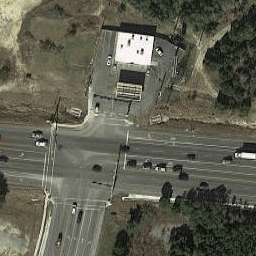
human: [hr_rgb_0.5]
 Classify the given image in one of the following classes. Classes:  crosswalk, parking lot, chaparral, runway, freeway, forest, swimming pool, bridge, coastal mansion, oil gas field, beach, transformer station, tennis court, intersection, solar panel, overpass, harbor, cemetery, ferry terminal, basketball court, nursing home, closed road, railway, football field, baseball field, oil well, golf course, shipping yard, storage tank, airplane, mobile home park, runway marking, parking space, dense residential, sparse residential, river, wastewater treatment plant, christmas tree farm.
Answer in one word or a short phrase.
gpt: intersection